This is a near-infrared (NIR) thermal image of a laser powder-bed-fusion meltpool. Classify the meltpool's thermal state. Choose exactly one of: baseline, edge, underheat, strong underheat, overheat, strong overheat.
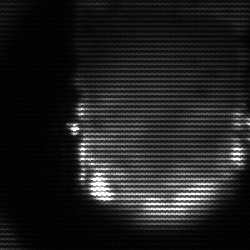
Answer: baseline